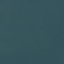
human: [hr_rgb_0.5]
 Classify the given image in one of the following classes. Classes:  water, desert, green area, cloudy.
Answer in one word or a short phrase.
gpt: water